Question: Here is the query I have: I would like to display 6 periods back and 12 periods forward from the value in the PERIOD column:
'''
SELECT
item_id,
min(period),
min(picks_class),
min(vau_class),
min(warehouse_code),
min(stocked)
FROM
(select
i.warehouse_code,
ih.item_id,
ih.picks_class,
ih.period,
ih.vau_class,
ih.stocked,
substr(i.pareto_set, 6, 6) AS "Policy"
from d_item_history ih
join d_item_snapshot i on ih.item_id=i.id
where ih.picks_class='P2'
and i.supplier_code='DC'
and ih.valid_for_calc='Y'
and ih.vau_class in ('C1', 'C2')
and i.warehouse_code='YAFD'
-- and ih.item_id='1427084842208'
order by ih.period asc
)
group by item_id
;
'''
Here is the output of the code: I would like to display the picks class for each one of the ITEM_IDs; 6 periods back from queried period and 12 months forward.
Please let me know if that is at all possible if/or how. All help is appreciated

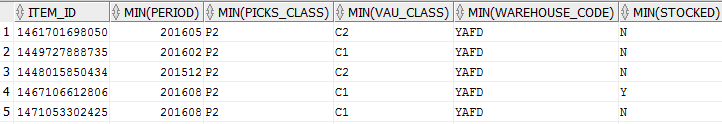
Answer: When you want to calculate 6 periods back or 12 periods forward, Are you looking to move by months ? If so, the following code snippet might help you :
'''
select to_char(add_months(to_date(period,'YYYYMM'),-6),'YYYYMM') PERIOD_6,
to_char(add_months(to_date(period,'YYYYMM'),12),'YYYYMM')PERIOD_12
from dual
'''